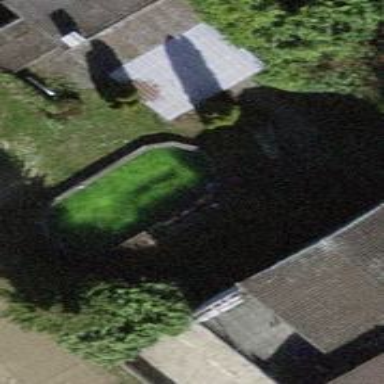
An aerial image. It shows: Swimming pool located in leisure land.